Question: There is a <URL> that makes the effect when I click mouse buttons.
<URL>.
'''
#NoEnv
CoordMode Mouse, Screen
Setup()
~LButton::ShowRipple(LeftClickRippleColor)
~MButton::ShowRipple(MiddleClickRippleColor)
~RButton::ShowRipple(RightClickRippleColor)
Setup()
{
Global
RippleWinSize := 170
RippleStep := 4
RippleMinSize := 10
RippleMaxSize := RippleWinSize - 20
RippleAlphaMax := 0x4147
RippleAlphaStep := RippleAlphaMax // ((RippleMaxSize - RippleMinSize) / RippleStep)
RippleVisible := False
LeftClickRippleColor := 0xff0000
MiddleClickRippleColor := 0xff00ff
RightClickRippleColor := 0xffa500
DllCall("LoadLibrary", Str, "gdiplus.dll")
VarSetCapacity(buf, 16, 0)
NumPut(1, buf)
DllCall("gdiplus\GdiplusStartup", UIntP, pToken, UInt, &buf, UInt, 0)
Gui Ripple: -Caption +LastFound +AlwaysOnTop +ToolWindow +Owner +E0x80000
Gui Ripple: Show, NA, RippleWin
hRippleWin := WinExist("RippleWin")
hRippleDC := DllCall("GetDC", UInt, 0)
VarSetCapacity(buf, 40, 0)
NumPut(40, buf, 0)
NumPut(RippleWinSize, buf, 4)
NumPut(RippleWinSize, buf, 8)
NumPut(1, buf, 12, "ushort")
NumPut(32, buf, 14, "ushort")
NumPut(0, buf, 16)
hRippleBmp := DllCall("CreateDIBSection", UInt, hRippleDC, UInt, &buf, UInt, 0, UIntP, ppvBits, UInt, 0, UInt, 0)
DllCall("ReleaseDC", UInt, 0, UInt, hRippleDC)
hRippleDC := DllCall("CreateCompatibleDC", UInt, 0)
DllCall("SelectObject", UInt, hRippleDC, UInt, hRippleBmp)
DllCall("gdiplus\GdipCreateFromHDC", UInt, hRippleDC, UIntP, pRippleGraphics)
DllCall("gdiplus\GdipSetSmoothingMode", UInt, pRippleGraphics, Int, 4)
MouseGetPos _lastX, _lastY
SetTimer MouseIdleTimer, 5000
Return
MouseIdleTimer:
MouseGetPos _x, _y
if (_x == _lastX and _y == _lastY)
ShowRipple(MouseIdleRippleColor, _interval:=20)
else
_lastX := _x, _lastY := _y
Return
}
ShowRipple(_color, _interval:=10)
{
Global
if (RippleVisible)
Return
RippleColor := _color
RippleDiameter := RippleMinSize
RippleAlpha := RippleAlphaMax
RippleVisible := True
MouseGetPos _pointerX, _pointerY
SetTimer RippleTimer, % _interval
Return
RippleTimer:
DllCall("gdiplus\GdipGraphicsClear", UInt, pRippleGraphics, Int, 0)
if ((RippleDiameter += RippleStep) < RippleMaxSize) {
DllCall("gdiplus\GdipCreatePen1", Int, ((RippleAlpha -= RippleAlphaStep) << 24) | RippleColor, float, 3, Int, 2, UIntP, pRipplePen)
DllCall("gdiplus\GdipDrawEllipse", UInt, pRippleGraphics, UInt, pRipplePen, float, 1, float, 1, float, RippleDiameter - 1, float, RippleDiameter - 1)
DllCall("gdiplus\GdipDeletePen", UInt, pRipplePen)
}
else {
RippleVisible := False
SetTimer RippleTimer, Off
}
VarSetCapacity(buf, 8)
NumPut(_pointerX - RippleDiameter // 2, buf, 0)
NumPut(_pointerY - RippleDiameter // 2, buf, 4)
DllCall("UpdateLayeredWindow", UInt, hRippleWin, UInt, 0, UInt, &buf, Int64p, (RippleDiameter + 5) | (RippleDiameter + 5) << 32, UInt, hRippleDC, Int64p, 0, UInt, 0, UIntP, 0x1FF0000, UInt, 2)
Return
}
'''
How this script to work:

I often do double click left mouse button. I want to have the same effect on my gif was and when I double click left mouse button.
Could anyone of you tell what needs to be done to effect other color, when I make double click left mouse button?
Thanks.
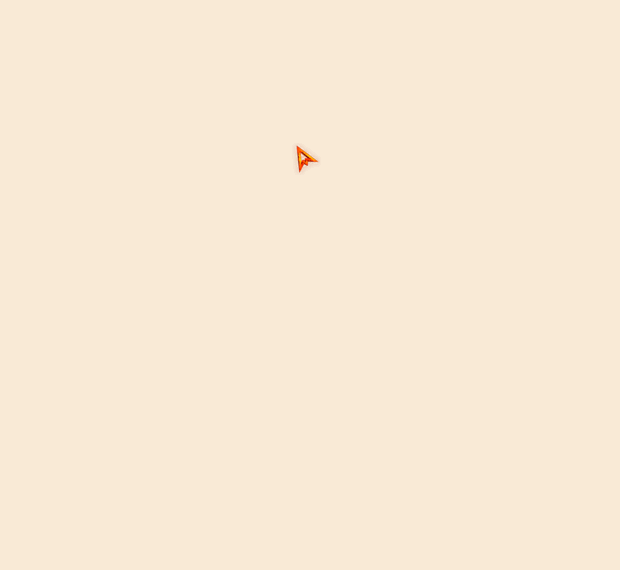
Answer: ## First variant:
'''
~LButton::
if(A_PriorHotkey = "~LButton" && A_TimeSincePriorHotkey < 200){
RippleVisible := False
ShowRipple(0x2E0854)
} else {
ShowRipple(LeftClickRippleColor)
}
return
'''
When I click left mouse button shows the color set for left mouse button, but double-click to change the color to the color for double-click.

---
---
## Second variant:
'''
DoubleClickWait := 200
~LButton::
SetTimer, SingleClick, Off
if(A_PriorHotkey = "~LButton" && A_TimeSincePriorHotkey < DoubleClickWait){
ShowRipple(0x2E0854)
} else {
SetTimer, SingleClick, -%DoubleClickWait%
}
return
SingleClick:
ShowRipple(LeftClickRippleColor)
return
'''
Ripple effect are make after DelayTime (200 ms in example). If within 200 ms after the first mouse click will not be second click will show the color for a single click. If 200 ms is committed another click, will show the color for the double-click.

---
---
Many thanks <URL> AutoHotkey user.